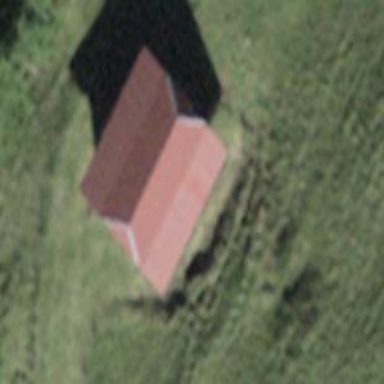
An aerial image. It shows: Farm auxiliary building.